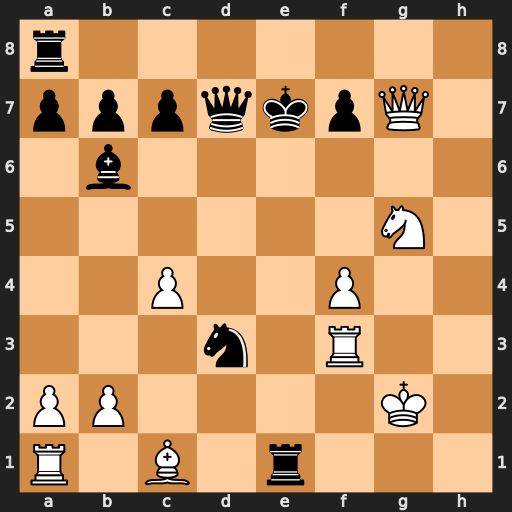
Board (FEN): r7/pppqkpQ1/1b6/6N1/2P2P2/3n1R2/PP4K1/R1B1r3
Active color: w
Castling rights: -
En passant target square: -
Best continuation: Qxf7+ Kd8 Qxd7+ Kxd7 Rxd3+